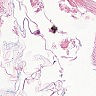
Metastatic tissue present: no